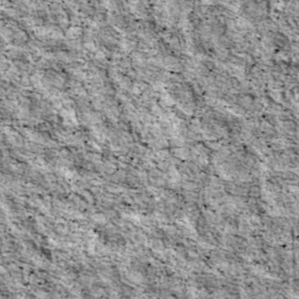
Label: non_frost